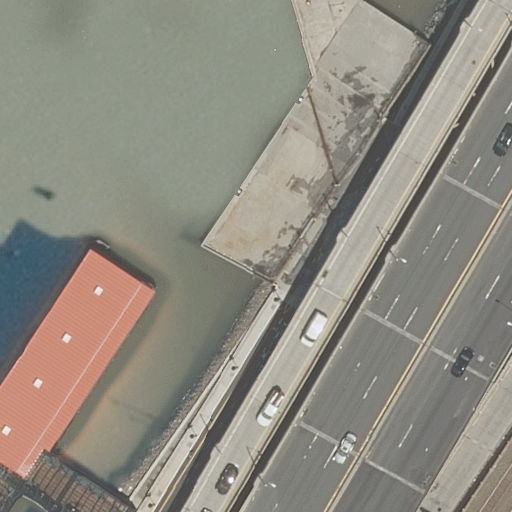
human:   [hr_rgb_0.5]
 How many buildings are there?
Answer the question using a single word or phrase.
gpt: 1

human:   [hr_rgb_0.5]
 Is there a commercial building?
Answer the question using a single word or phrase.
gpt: no

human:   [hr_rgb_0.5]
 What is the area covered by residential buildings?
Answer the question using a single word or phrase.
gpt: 41m2

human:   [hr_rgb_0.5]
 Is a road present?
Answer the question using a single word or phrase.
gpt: yes

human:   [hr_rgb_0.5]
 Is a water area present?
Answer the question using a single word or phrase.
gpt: yes

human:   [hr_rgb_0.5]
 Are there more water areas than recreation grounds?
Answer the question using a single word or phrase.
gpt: yes

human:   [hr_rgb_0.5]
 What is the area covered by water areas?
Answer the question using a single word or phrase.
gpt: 5415m2

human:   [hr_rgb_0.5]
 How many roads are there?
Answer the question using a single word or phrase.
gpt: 8

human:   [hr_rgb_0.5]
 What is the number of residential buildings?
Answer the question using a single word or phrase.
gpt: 1

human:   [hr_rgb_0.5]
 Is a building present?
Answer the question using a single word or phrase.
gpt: yes

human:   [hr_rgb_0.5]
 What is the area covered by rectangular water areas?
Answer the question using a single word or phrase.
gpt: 5415m2

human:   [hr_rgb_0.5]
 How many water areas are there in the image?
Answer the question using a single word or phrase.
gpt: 1

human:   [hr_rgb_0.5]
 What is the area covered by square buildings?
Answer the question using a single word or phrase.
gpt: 0m2

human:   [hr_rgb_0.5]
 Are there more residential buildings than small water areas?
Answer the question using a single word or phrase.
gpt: yes

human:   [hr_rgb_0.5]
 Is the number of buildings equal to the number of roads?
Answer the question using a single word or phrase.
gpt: no

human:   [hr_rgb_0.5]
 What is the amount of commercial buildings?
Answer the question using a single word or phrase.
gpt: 0

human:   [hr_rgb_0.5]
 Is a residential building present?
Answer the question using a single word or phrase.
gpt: yes

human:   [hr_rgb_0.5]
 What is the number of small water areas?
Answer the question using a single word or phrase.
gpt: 0

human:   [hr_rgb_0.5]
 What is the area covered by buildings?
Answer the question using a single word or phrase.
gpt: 41m2

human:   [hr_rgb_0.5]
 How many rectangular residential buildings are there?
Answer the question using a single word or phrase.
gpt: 1

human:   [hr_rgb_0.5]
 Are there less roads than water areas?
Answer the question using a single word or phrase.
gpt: no

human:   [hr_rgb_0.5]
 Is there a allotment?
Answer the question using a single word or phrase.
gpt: no

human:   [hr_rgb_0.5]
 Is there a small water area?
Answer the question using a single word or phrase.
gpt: no

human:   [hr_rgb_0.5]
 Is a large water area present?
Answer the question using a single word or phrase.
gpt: yes

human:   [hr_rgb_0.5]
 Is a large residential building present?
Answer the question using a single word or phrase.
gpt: no

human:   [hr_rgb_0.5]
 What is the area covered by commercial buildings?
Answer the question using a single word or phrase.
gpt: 0m2

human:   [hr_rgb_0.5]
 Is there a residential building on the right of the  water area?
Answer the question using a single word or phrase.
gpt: no

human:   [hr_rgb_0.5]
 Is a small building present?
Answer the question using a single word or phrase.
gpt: yes

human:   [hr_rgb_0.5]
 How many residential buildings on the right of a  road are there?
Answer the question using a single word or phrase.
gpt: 0

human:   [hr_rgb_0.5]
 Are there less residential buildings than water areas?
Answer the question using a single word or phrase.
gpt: no

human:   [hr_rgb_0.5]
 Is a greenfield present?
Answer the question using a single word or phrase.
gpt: no

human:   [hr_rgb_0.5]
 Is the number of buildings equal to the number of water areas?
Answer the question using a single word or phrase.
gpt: yes

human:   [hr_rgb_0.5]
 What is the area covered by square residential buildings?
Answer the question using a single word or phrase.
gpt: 0m2

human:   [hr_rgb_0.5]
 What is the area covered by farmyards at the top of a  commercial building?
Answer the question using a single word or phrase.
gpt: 0m2

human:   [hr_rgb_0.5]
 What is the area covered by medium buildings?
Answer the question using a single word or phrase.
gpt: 0m2

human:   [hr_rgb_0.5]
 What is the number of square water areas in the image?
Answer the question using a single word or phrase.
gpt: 0

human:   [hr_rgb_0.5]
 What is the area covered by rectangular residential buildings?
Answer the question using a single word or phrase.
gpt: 41m2

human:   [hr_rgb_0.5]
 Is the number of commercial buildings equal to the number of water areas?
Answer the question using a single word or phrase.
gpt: no

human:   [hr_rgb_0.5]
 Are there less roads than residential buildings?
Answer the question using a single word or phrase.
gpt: no

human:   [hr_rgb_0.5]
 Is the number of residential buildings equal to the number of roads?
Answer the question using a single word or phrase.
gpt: no

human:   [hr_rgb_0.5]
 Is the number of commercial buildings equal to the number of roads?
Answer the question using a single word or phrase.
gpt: no

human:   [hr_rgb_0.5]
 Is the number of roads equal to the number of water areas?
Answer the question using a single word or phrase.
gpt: no

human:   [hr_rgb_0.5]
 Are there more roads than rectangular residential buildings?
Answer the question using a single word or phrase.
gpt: yes

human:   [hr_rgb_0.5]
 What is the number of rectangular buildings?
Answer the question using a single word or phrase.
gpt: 1

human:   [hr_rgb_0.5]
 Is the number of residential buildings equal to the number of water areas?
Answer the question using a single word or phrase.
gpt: yes

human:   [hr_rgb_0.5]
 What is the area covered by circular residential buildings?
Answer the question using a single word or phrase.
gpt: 0m2

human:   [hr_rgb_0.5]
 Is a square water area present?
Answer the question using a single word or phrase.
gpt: no

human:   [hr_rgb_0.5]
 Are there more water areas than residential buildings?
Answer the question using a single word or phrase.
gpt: no

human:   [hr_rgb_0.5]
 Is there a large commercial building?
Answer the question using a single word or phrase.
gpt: no

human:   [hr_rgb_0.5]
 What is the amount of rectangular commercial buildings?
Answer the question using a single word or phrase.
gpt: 0

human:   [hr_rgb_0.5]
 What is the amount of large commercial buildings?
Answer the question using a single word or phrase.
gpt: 0

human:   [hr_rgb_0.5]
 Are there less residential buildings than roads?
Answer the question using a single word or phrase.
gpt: yes

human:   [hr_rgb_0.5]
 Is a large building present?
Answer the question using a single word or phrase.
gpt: no

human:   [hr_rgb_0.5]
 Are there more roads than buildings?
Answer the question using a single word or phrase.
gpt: yes

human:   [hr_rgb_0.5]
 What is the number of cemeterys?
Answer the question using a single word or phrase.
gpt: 0

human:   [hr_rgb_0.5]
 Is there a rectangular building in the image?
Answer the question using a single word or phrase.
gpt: yes

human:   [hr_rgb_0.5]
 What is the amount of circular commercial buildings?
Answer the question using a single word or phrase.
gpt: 0

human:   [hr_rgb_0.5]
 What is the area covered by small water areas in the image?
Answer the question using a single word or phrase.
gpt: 0m2

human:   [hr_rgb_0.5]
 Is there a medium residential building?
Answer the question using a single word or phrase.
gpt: no

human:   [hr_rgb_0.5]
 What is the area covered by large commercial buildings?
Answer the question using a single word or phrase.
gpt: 0m2

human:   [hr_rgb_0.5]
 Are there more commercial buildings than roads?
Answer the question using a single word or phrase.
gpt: no

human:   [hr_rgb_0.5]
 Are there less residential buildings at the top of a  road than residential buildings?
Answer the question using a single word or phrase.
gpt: no

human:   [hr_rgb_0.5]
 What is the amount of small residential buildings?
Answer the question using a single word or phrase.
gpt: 1

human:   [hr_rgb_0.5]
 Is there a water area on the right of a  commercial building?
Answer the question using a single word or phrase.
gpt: no